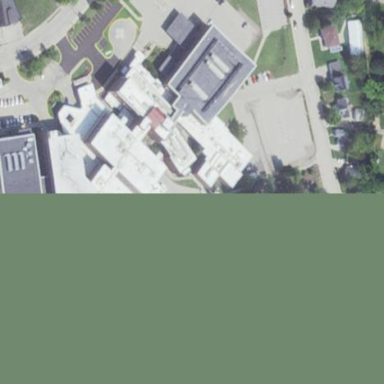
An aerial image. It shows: Hospital building.